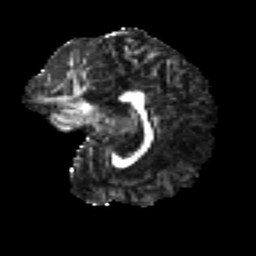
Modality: FA
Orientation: sagittal
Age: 29
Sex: female
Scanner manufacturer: ge
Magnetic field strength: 3 T
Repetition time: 7.8 s
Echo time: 0.0606 s